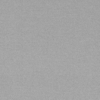
Label: dusty